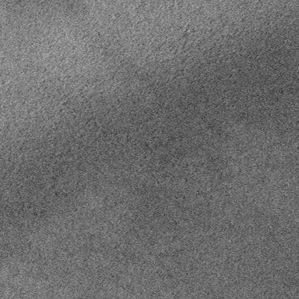
Label: frost